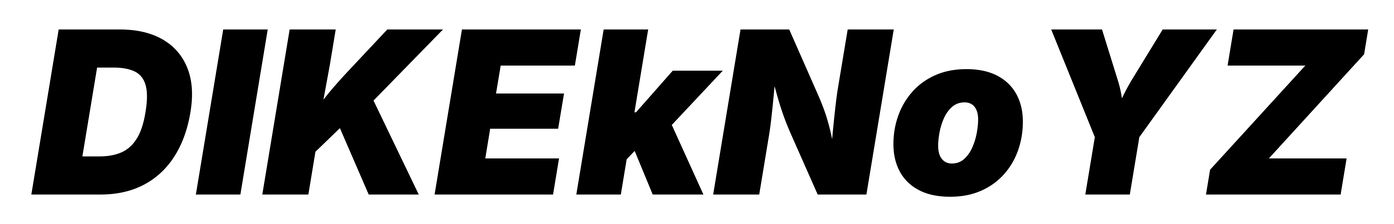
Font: Inter-Italic_Black_Italic